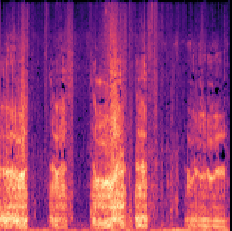
Sound class: Pig